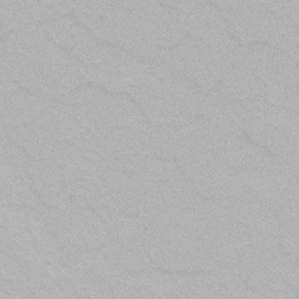
Label: frost